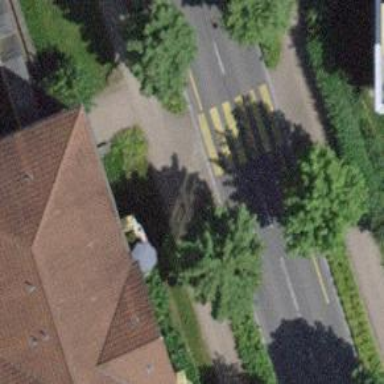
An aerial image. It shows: Sidewalk.